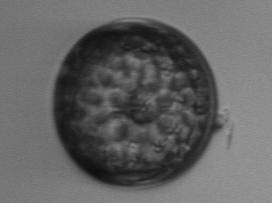
Label: Coscinodiscus